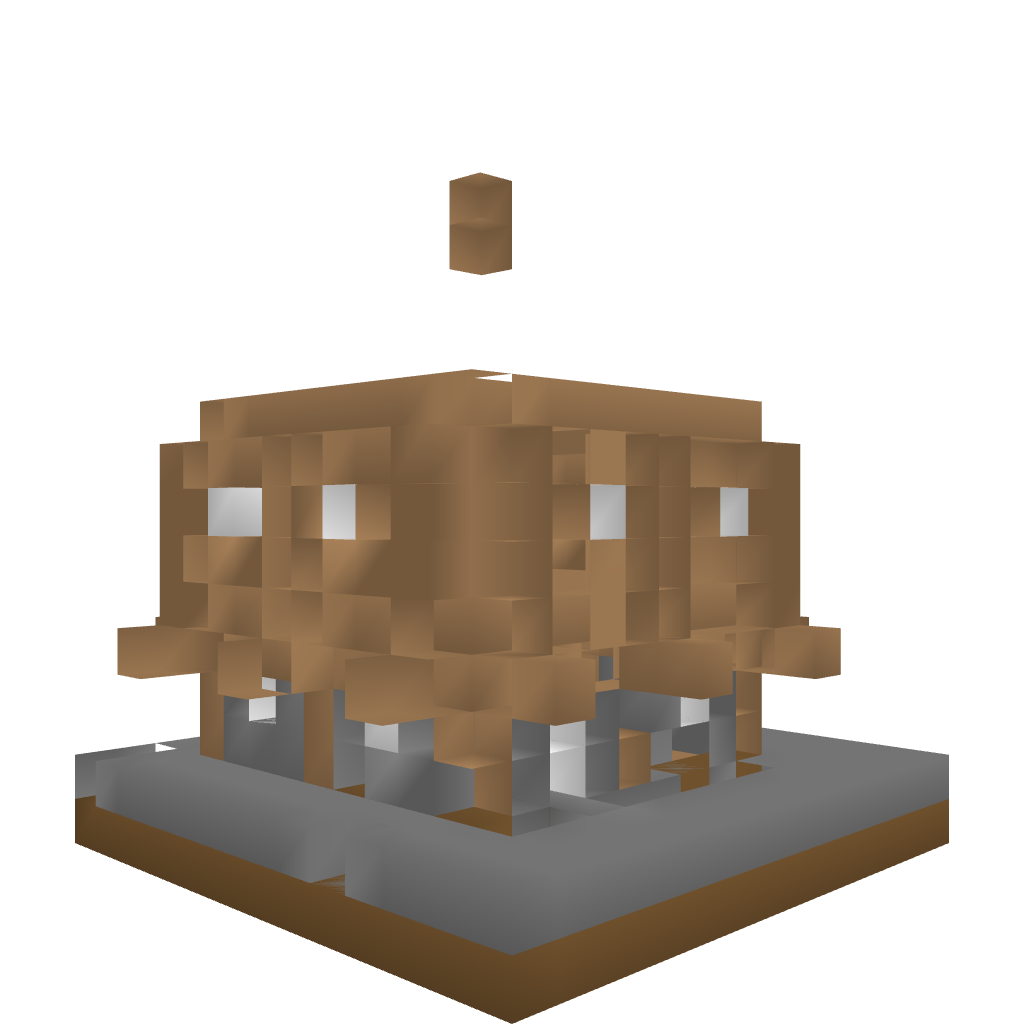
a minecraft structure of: Medieval Family Home bad low quality